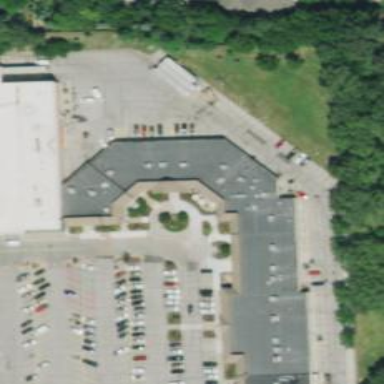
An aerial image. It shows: Healthcare facility identified as hospital.